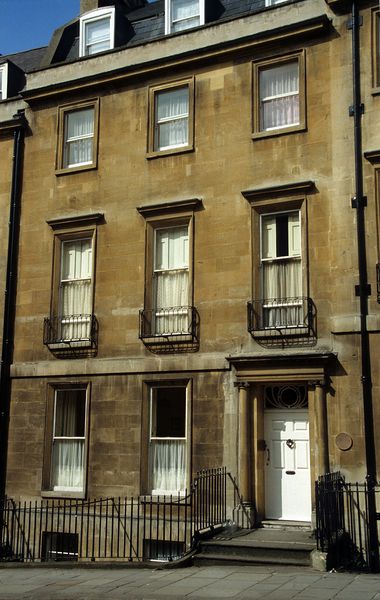
Titel: Einzelfassade in der Straßenflucht
Künstler: John d.Ä. Wood
Standort: Bath
Institution: Gay Street
Schlagwörter: blau, himmel, weiß, ocker, stadt, braun, fenster, frankreich, glas, holz, schwarz, strasse, säule, säulen, tür, dach, gebäude, haus, zaun, wand, architektur, rahmen, stein, steine, vorhang, gitter, drei, klassizismus, england, front, arbeit, stock, balkon, ansicht, fassade, pflaster, giebel, mauer, treppe, gardine, gardinen, vorhänge, schmal, metall, geländer, stufe, stufen, balkone, paterre, foto, fotografie, photographie, eingang, keller, wohnhaus, offen, blenden, gehsteig, hauswand, palast, geld, dachfenster, gauben, mauerwerk, regenrinne, fliesen, dachstuhl, architrav, photo, fries, portal, sims, hauseingang, sandstein, hanglage, schiefer, belletage, mansarde, portikus, simse, viktorianisch, gaube, geschosse, regenrohr, himel, breit, london, rinnstein, stockwerke, verputz, dachboden, dachrinne, geschoss, neun, haustür, gebälk, dreigeschossig, traufe, untergeschoss, erdgeschoss, fensterfront, giebelfenster, eingangsfront, stadthaus, gaupe, naturstein, belle etage, reihenhaus, arbeitersiedlung, simms, fallrohr, fenstertür, türklopfer, französische fenster, fallrohre, restauriert, abgang, ddr, belgien, stores, beletage, souterrain, arcitrav, abflussrohr, regenfallrohr, französische balkone, dreiachsig, metallzaun, eingangsfenster, treppenansatz, gardinien, arbeiterhaus, kell, wohnhus, geschos, eruntergeschos, 3. stock, sutterain, fallroh, 13 fenster, tiefparterre, französischer balkon, bardinen, französisches fenster haustür